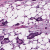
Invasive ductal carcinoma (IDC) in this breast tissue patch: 0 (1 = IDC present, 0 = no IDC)